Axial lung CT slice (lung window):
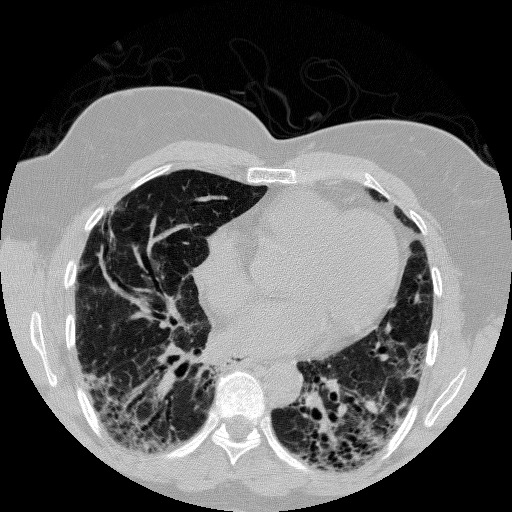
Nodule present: no